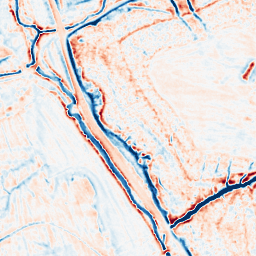
Category: multiscale
Decomposition family: dog_multiscale
Decomposition parameters: sigma_ratio: 1.4
n_scales: 5
base_sigma: 0.5
Upsampling method: cubic_mitchell
Upsampling parameters: scale: 4
Upsampling scale: 4